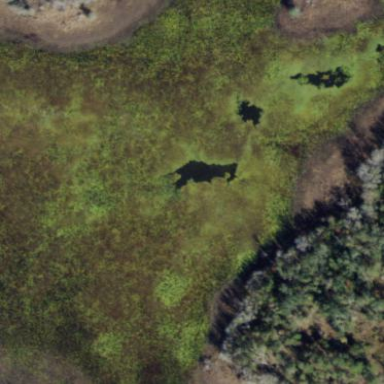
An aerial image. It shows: Marshy wetland area.